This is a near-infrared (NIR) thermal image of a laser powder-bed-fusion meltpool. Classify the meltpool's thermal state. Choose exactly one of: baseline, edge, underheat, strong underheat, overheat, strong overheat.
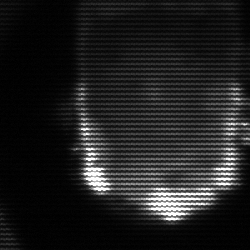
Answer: baseline